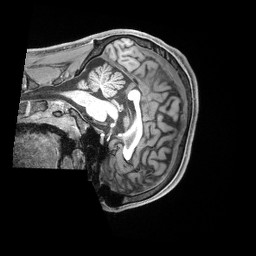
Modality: T1w
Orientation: sagittal
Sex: male
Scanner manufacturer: siemens
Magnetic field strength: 3 T
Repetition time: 2.4 s
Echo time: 0.00225 s